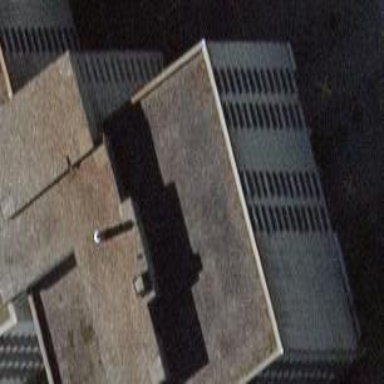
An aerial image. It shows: Flat-roofed apartment building.